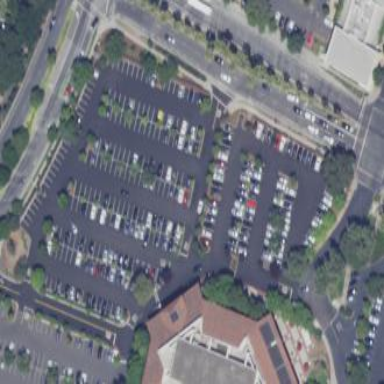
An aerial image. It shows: Parking area with surface.